八年级 · 组合几何学
如图, $\square A B C D$ 中, 点 $E 、 F$ 分别在 $A D 、 A B$ 上, 依次连接 $E B 、 E C 、 F C 、 F D$, 图中阴影部分的面积分别为 $S_{1} 、 S_{2} 、 S_{3} 、 S_{4}$, 已知 $S_{1}=2 、 S_{2}=12 、 S_{3}=3$, 则 $S_{4}$ 的值是 $(\quad)$

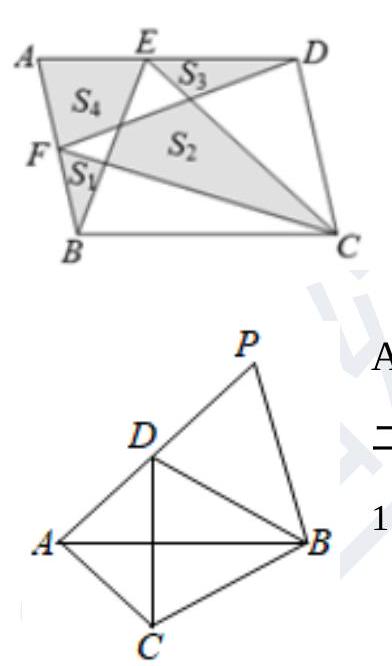
A. $\sqrt{2}$
B. $4 \sqrt{5}-2$
C. $4-\sqrt{5}$
D. $4 \sqrt{3}-4$
答案: A
解析: 解: 设平行四边形的面积为 $S$, 则 $S_{\triangle C B E}=S_{\triangle C D F}=\frac{1}{2} S$,

由图形可知, $\triangle C D F$ 面积 $+\triangle C B E$ 面积 $+\left(S_{1}+S_{4}+S_{3}\right)-S_{2}=$ 平行四边形 $A B C D$ 的面积

$\therefore S=S_{\triangle C B E}+S_{\triangle C D F}+2+S_{4}+3-12$,

即 $S=\frac{1}{2} S+\frac{1}{2} S+2+S_{4}+3-12$,

解得 $S_{4}=7$